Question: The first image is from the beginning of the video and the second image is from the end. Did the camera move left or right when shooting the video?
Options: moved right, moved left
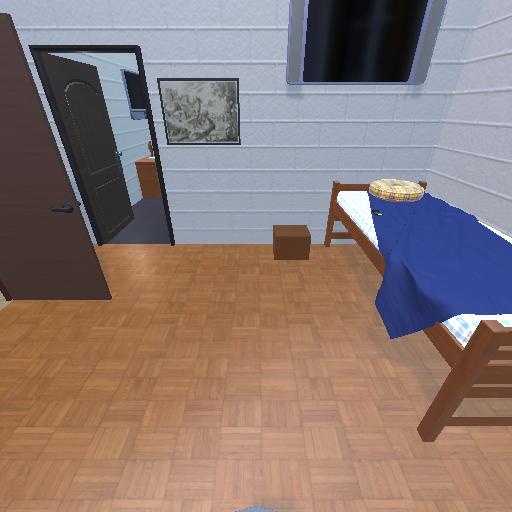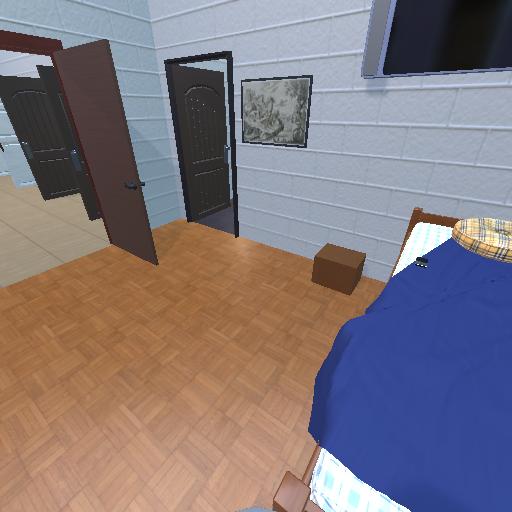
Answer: moved right